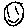
Label: smiley face